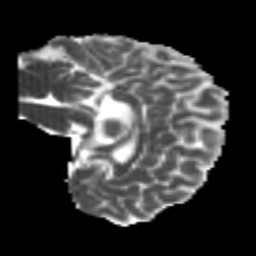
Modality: MD
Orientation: sagittal
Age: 21
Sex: female
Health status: healthy
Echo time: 0.074 s